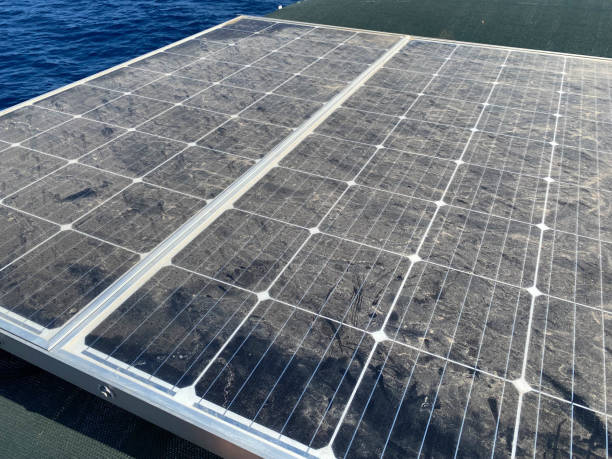
Label: Dusty